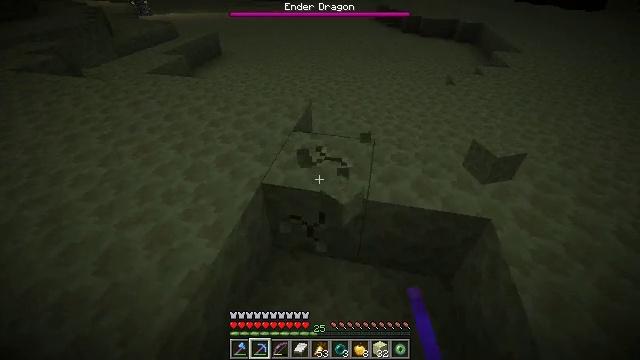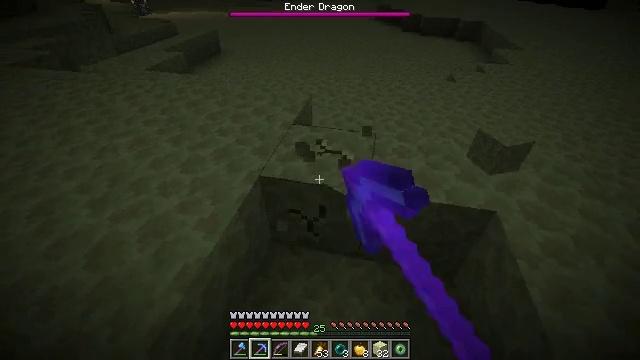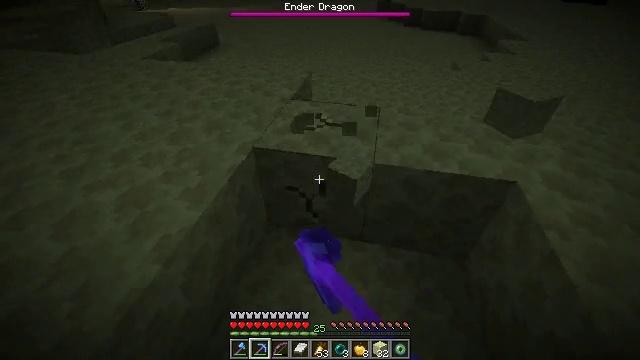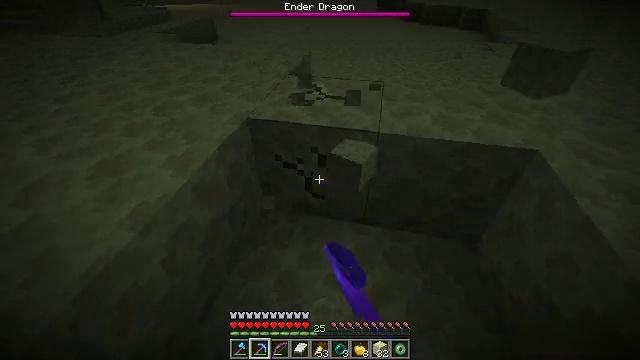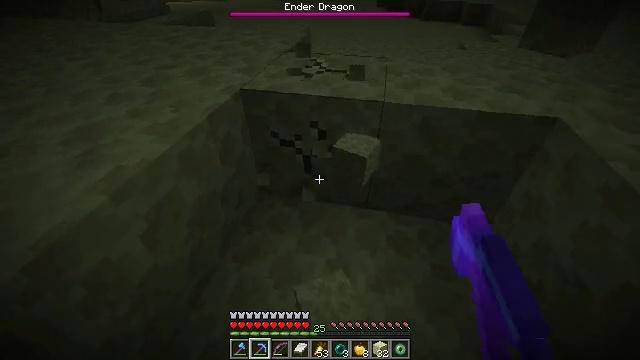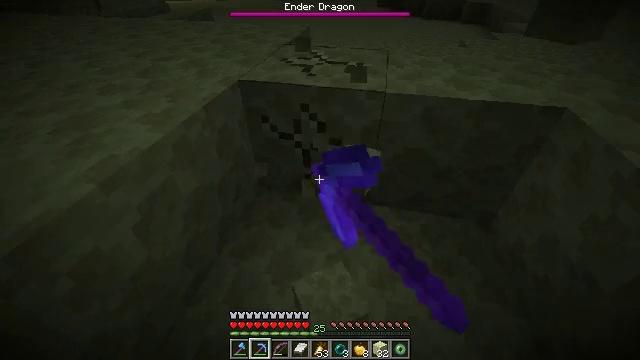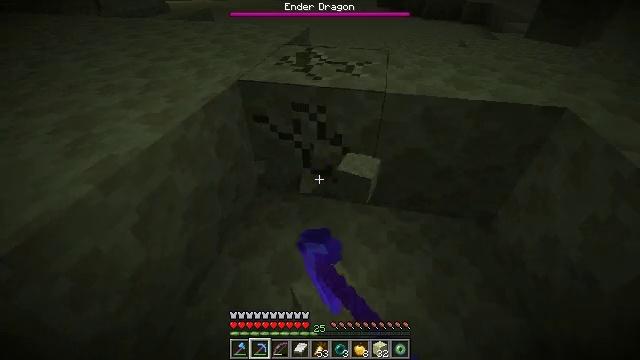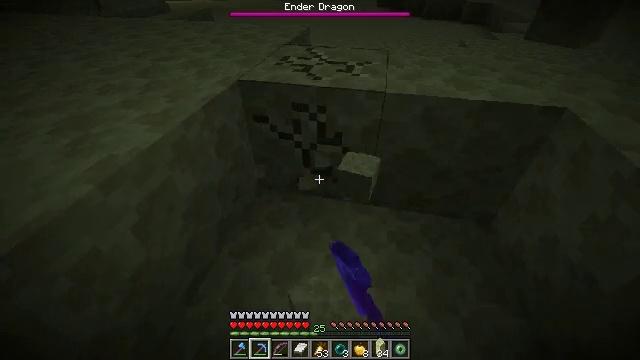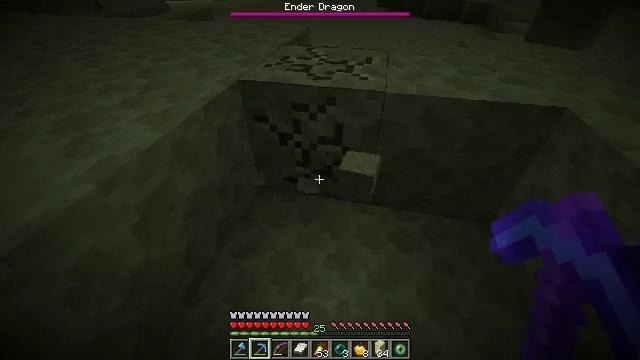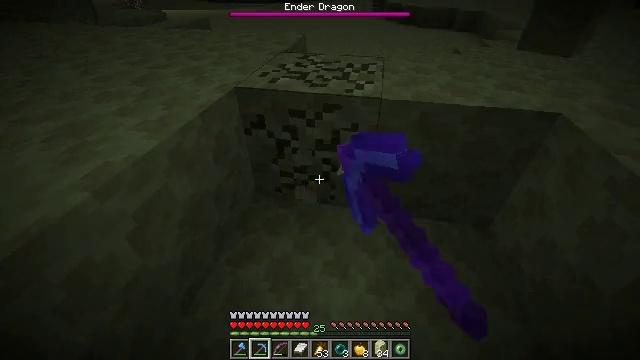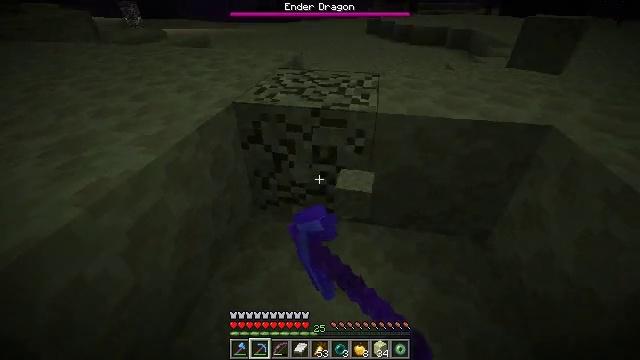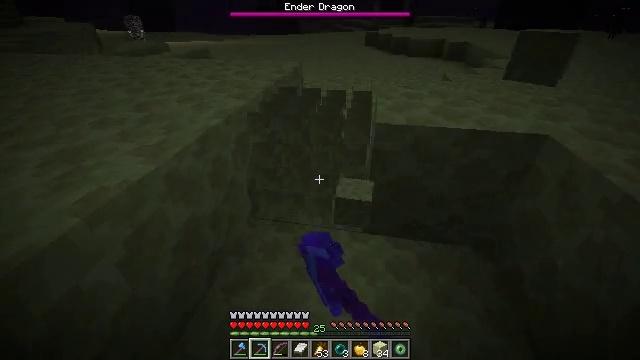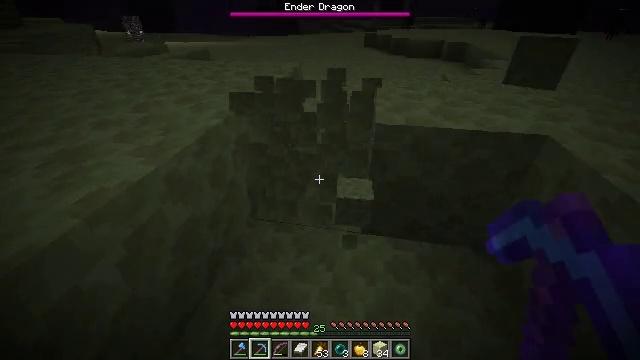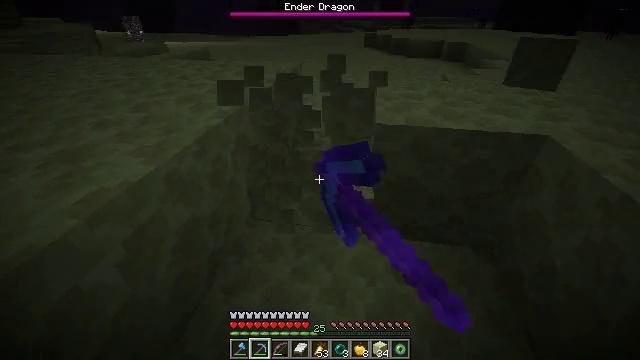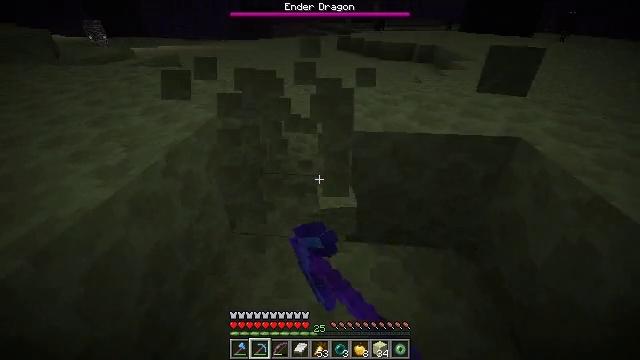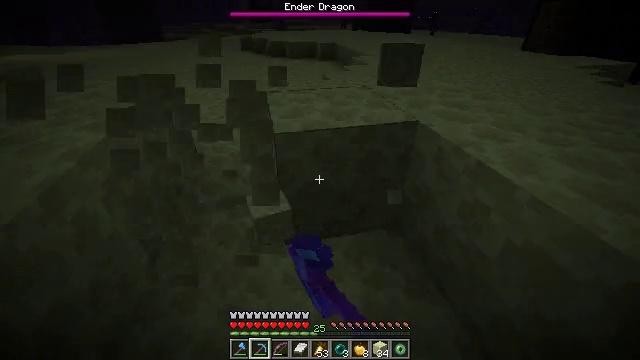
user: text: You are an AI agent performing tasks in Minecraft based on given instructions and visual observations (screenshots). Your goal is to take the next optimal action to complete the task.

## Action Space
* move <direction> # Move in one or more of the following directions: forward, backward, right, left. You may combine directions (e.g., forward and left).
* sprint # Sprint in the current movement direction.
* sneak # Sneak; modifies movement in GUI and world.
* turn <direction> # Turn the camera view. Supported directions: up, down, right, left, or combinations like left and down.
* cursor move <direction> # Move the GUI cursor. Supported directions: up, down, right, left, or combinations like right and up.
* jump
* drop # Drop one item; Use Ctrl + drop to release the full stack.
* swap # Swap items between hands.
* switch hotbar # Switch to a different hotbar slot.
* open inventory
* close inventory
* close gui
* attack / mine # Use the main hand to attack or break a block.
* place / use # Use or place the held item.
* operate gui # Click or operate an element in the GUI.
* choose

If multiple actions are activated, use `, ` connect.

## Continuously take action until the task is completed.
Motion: motion action
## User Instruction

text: Mine the end stone in the End dimension.
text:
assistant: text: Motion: attack / mine
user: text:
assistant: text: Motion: attack / mine
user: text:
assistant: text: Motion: attack / mine
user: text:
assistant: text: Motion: attack / mine
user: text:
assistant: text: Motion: attack / mine
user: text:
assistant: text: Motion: attack / mine
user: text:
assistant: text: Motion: attack / mine
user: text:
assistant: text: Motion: attack / mine
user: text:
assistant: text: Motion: turn up, attack / mine
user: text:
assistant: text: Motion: turn up, attack / mine
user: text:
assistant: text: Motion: turn up, attack / mine
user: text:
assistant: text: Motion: attack / mine
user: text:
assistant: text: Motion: attack / mine
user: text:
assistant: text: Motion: move forward, turn right, attack / mine
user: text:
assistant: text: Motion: move forward, turn right, attack / mine
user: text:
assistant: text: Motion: move forward, turn right and up, attack / mine
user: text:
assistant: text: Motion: attack / mine
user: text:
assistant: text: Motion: attack / mine
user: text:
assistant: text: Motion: attack / mine
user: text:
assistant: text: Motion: attack / mine
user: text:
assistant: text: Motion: attack / mine
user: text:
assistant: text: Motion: attack / mine
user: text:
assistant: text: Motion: attack / mine
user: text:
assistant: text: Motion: attack / mine
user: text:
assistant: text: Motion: attack / mine
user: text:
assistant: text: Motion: attack / mine
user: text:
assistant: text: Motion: attack / mine
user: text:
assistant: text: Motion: attack / mine
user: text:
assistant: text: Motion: attack / mine
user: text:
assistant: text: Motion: attack / mine